【题型】填空题　【知识点】解析几何　【难度】easy
已知直线\(3x+4y-12=0\)与\(x\)轴、\(y\)轴相交于\(A,B\)两点，点\(C\)在圆\((x-5)^2+(y-6)^2=9\)上移动，则\(\triangle ABC\)面积的最大值与最小值之和为\(\underline{\quad\quad}\)。

\vspace{1em}
【解答】
【答案】27

\vspace{1em}

【分析】根据题意转化为先求圆上的点到直线的距离的最大值和最小值，即可求面积的最大值和最小值。

\vspace{1em}

【详解】由题意可知，\(A(4,0)\)，\(B(0,3)\)，\(|AB|=5\)，

圆心到直线的距离\(d=\frac{|3\times5+4\times6-12|}{5}=\frac{27}{5}\)，

点\(C\)到直线\(AB\)距离的最大值\(d+r=\frac{42}{5}\)，最小值为\(d-r=\frac{12}{5}\)，

所以\(\triangle ABC\)面积的最大值和最小值的和为\(\frac{1}{2}\times5\times\left(\frac{42}{5}+\frac{12}{5}\right)=27\)。

\vspace{1em}

\vspace{1em}

故答案为：\(\boldsymbol{27}\)

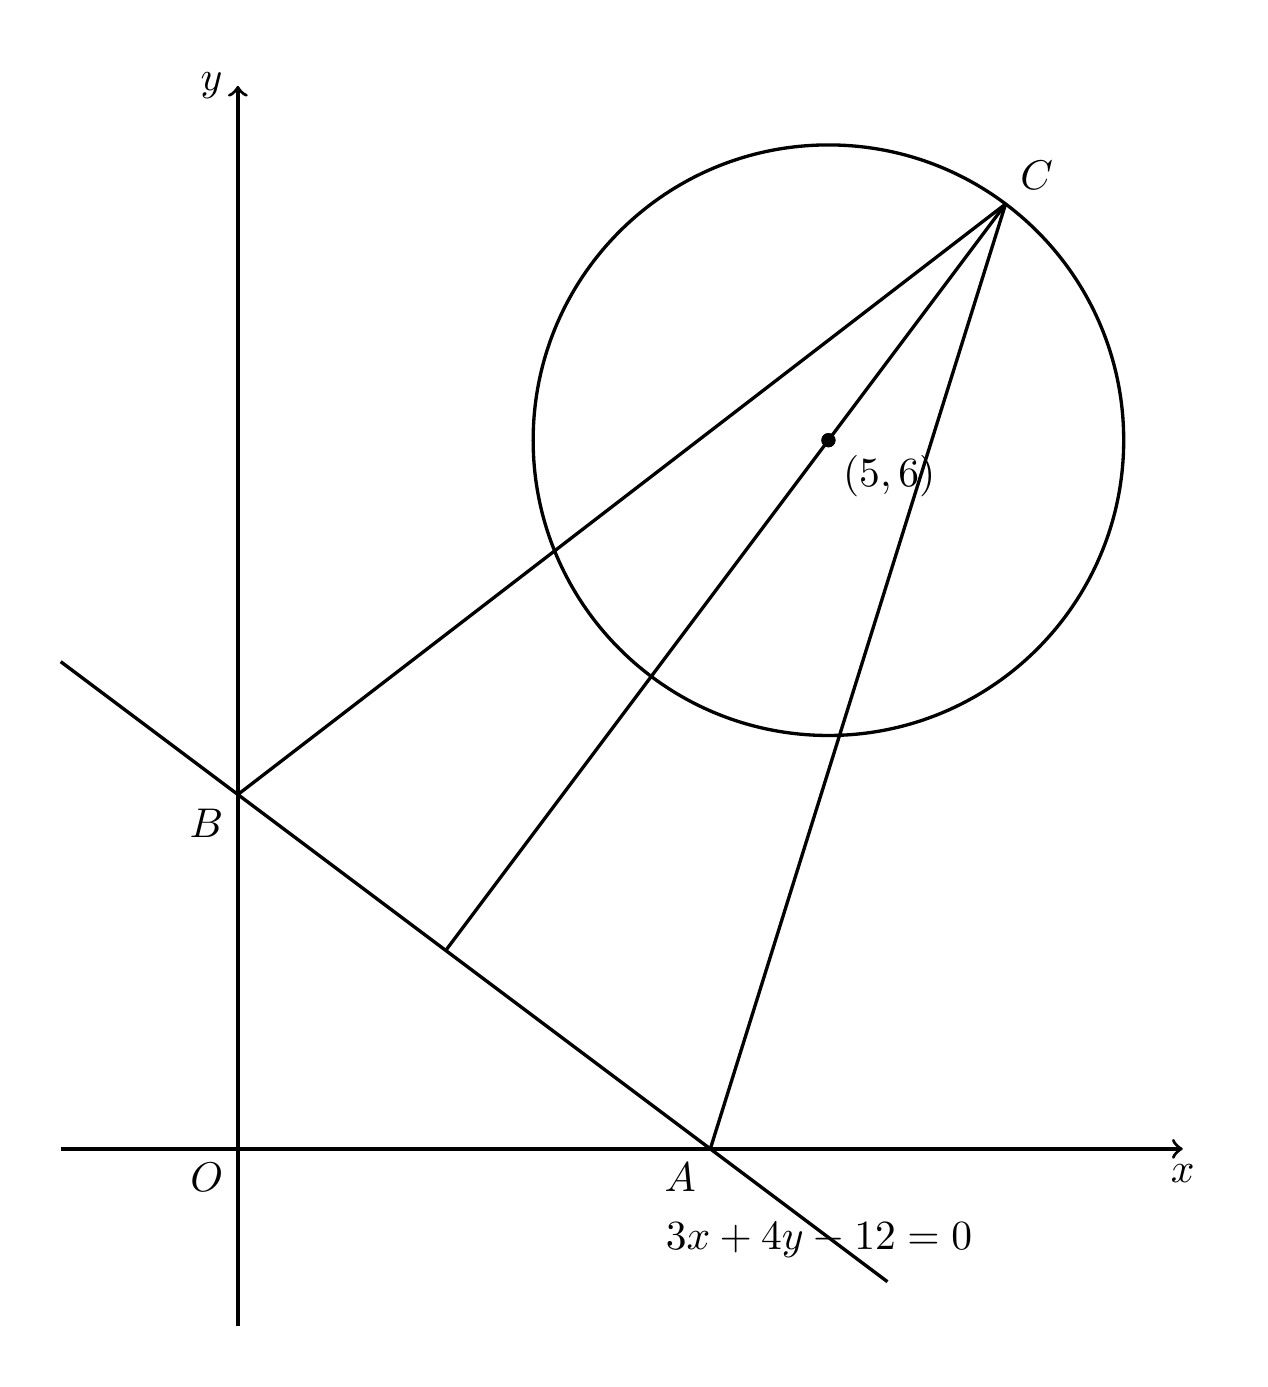